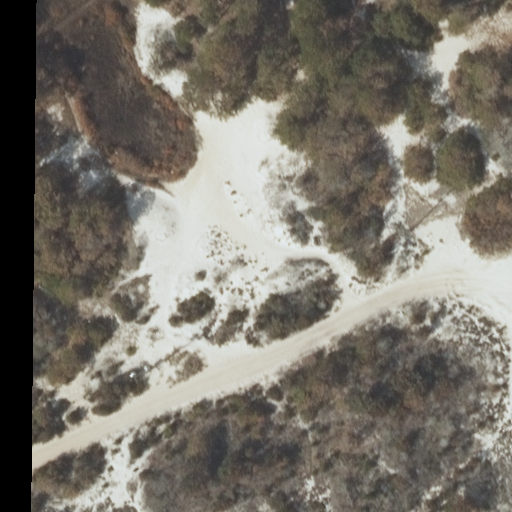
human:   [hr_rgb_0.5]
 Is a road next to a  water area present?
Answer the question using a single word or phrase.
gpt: no

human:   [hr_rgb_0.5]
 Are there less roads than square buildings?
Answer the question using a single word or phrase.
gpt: no

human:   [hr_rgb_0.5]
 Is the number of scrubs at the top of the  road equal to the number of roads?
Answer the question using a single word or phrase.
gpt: yes

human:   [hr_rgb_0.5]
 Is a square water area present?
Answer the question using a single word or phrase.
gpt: no

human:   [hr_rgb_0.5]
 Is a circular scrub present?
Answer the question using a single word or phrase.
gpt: no

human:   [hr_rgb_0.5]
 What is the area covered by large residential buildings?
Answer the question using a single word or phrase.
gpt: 0m2

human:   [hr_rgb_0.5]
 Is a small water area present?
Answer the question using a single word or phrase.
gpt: no

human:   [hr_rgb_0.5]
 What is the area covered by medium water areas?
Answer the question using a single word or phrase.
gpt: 0m2

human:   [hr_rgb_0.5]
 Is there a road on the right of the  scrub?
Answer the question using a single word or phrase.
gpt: no

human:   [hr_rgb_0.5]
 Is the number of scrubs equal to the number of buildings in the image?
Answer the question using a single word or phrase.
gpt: no

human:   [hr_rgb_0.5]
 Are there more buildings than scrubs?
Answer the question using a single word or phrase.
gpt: no

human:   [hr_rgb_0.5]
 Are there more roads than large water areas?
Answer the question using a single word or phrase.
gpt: yes

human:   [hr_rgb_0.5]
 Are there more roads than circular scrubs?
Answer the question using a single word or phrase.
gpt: yes

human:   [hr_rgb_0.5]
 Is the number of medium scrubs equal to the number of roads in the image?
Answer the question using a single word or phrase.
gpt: no

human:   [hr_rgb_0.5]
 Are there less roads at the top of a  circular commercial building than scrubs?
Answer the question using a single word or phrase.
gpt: yes

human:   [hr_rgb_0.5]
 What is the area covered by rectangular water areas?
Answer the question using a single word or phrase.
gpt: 0m2

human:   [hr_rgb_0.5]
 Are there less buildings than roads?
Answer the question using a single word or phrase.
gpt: yes

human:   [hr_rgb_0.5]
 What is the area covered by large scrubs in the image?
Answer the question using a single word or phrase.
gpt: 10576m2

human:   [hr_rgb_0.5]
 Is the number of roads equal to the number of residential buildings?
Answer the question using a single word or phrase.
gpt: no

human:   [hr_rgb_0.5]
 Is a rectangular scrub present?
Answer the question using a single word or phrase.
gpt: yes

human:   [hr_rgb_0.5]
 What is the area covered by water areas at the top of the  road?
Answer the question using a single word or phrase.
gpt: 0m2

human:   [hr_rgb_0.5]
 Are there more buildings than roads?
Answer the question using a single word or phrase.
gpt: no

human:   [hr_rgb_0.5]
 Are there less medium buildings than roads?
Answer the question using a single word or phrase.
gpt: yes

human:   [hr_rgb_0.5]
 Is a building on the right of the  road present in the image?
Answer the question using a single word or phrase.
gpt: no

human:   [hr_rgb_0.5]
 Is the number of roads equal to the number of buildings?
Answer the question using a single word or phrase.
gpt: no

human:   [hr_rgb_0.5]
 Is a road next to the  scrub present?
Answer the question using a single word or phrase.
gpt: yes

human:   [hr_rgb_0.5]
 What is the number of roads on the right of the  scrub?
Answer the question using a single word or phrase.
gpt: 0

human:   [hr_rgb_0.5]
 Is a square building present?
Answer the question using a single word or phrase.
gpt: no

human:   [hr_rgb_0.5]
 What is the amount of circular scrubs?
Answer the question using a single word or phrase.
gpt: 0

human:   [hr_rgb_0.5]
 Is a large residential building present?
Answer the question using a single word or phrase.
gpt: no

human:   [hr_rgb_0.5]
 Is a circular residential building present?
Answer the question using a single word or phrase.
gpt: no

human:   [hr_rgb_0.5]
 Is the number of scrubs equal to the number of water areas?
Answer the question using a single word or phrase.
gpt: no

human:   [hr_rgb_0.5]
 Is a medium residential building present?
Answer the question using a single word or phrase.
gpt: no

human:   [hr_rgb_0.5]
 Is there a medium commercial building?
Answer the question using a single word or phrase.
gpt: no

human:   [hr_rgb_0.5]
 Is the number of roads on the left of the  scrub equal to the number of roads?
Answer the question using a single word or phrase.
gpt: no

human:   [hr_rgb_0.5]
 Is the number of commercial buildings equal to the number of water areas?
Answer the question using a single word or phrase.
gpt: yes